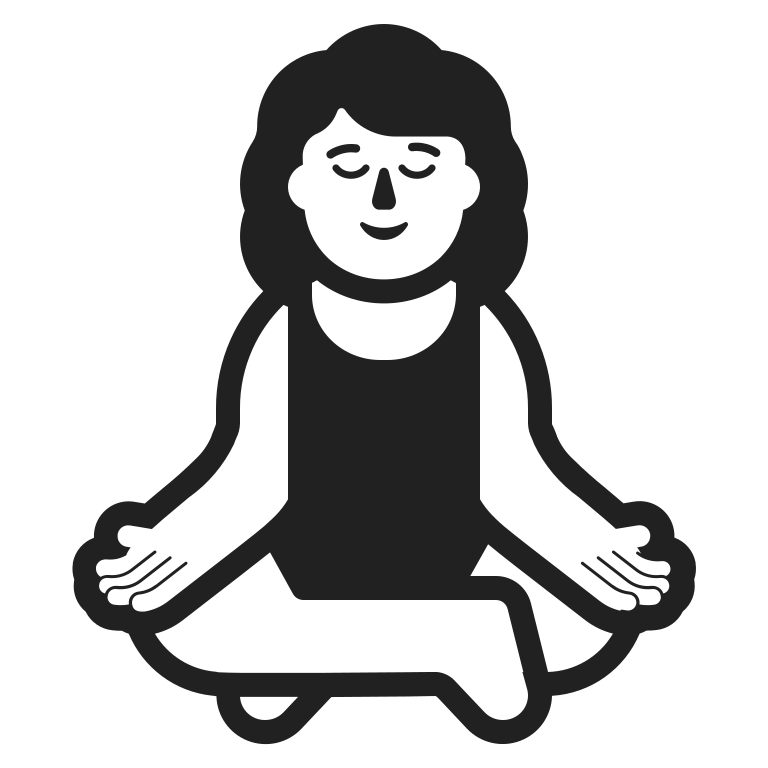
woman in lotus position high contrast default